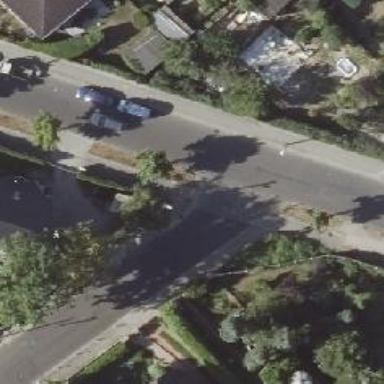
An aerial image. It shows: Residential road with asphalt surface. There are sidewalks on both sides of the road.